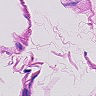
Metastatic tissue present: no